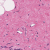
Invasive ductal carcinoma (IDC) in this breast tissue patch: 0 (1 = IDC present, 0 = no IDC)